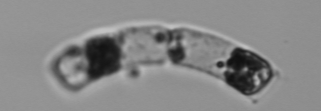
Label: Guinardia_striata